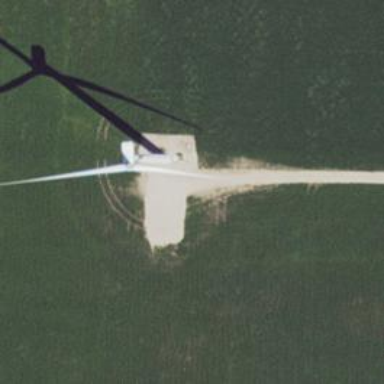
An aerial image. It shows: Wind generator in the form of horizontal axis wind turbine.